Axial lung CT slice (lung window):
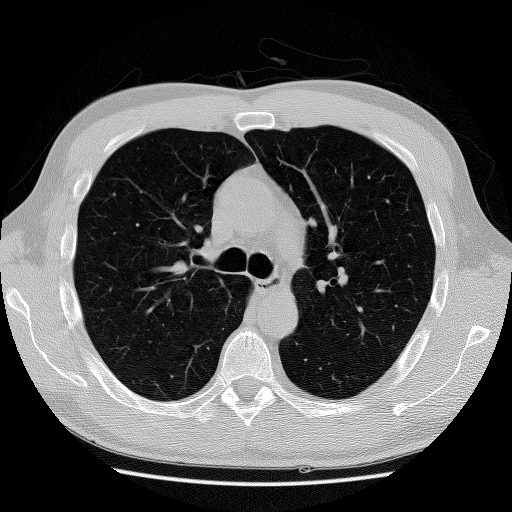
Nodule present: no